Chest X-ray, PA view. Patient: 16 years old, sex M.
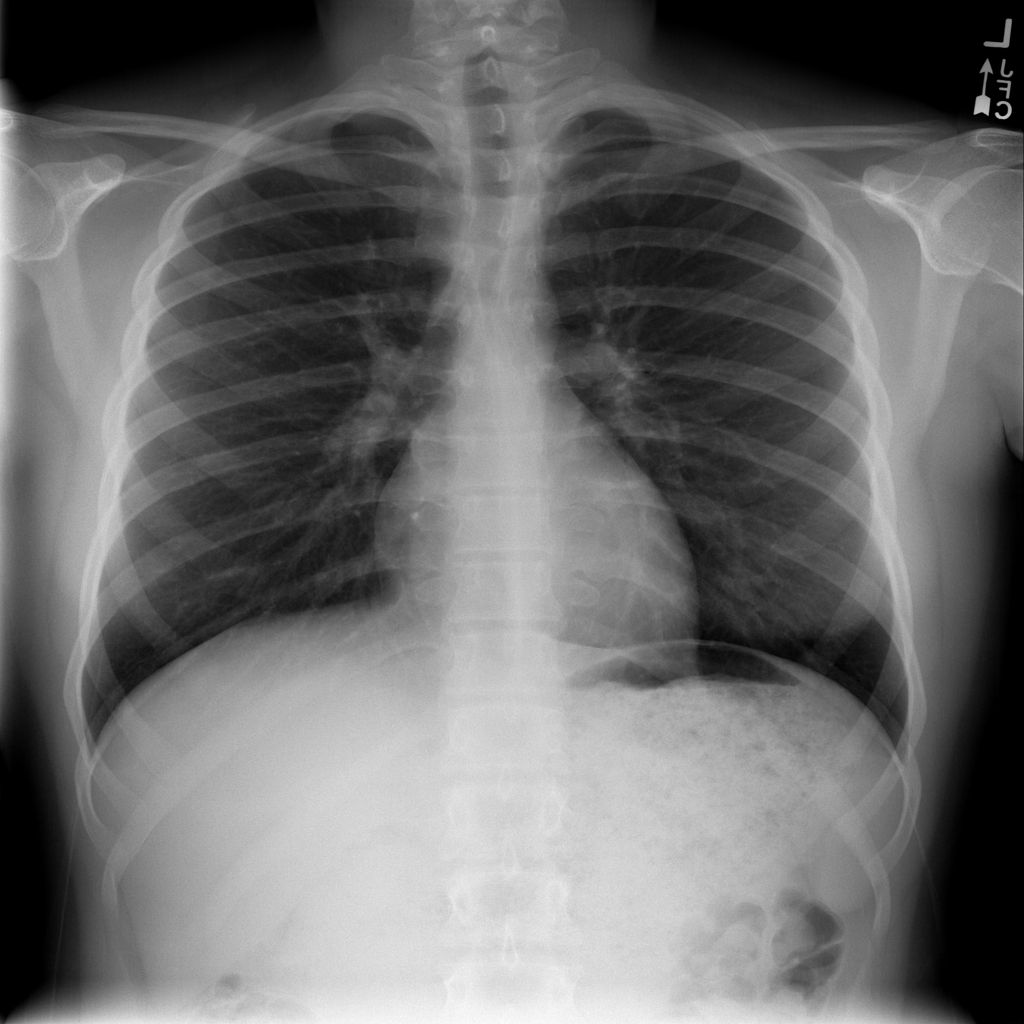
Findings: No Finding